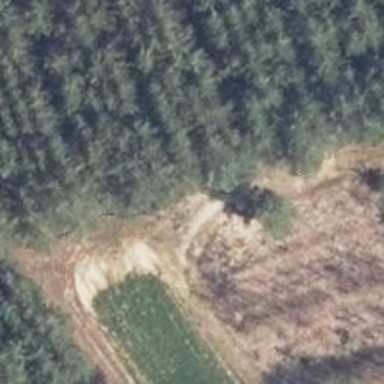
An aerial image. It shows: Hunting stand.